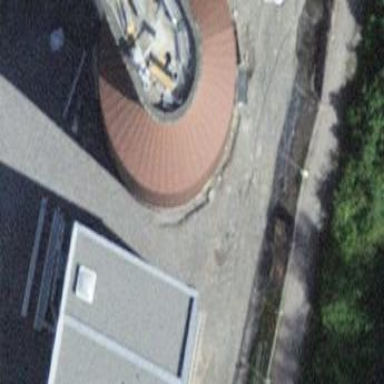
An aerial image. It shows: Building identified as silo.